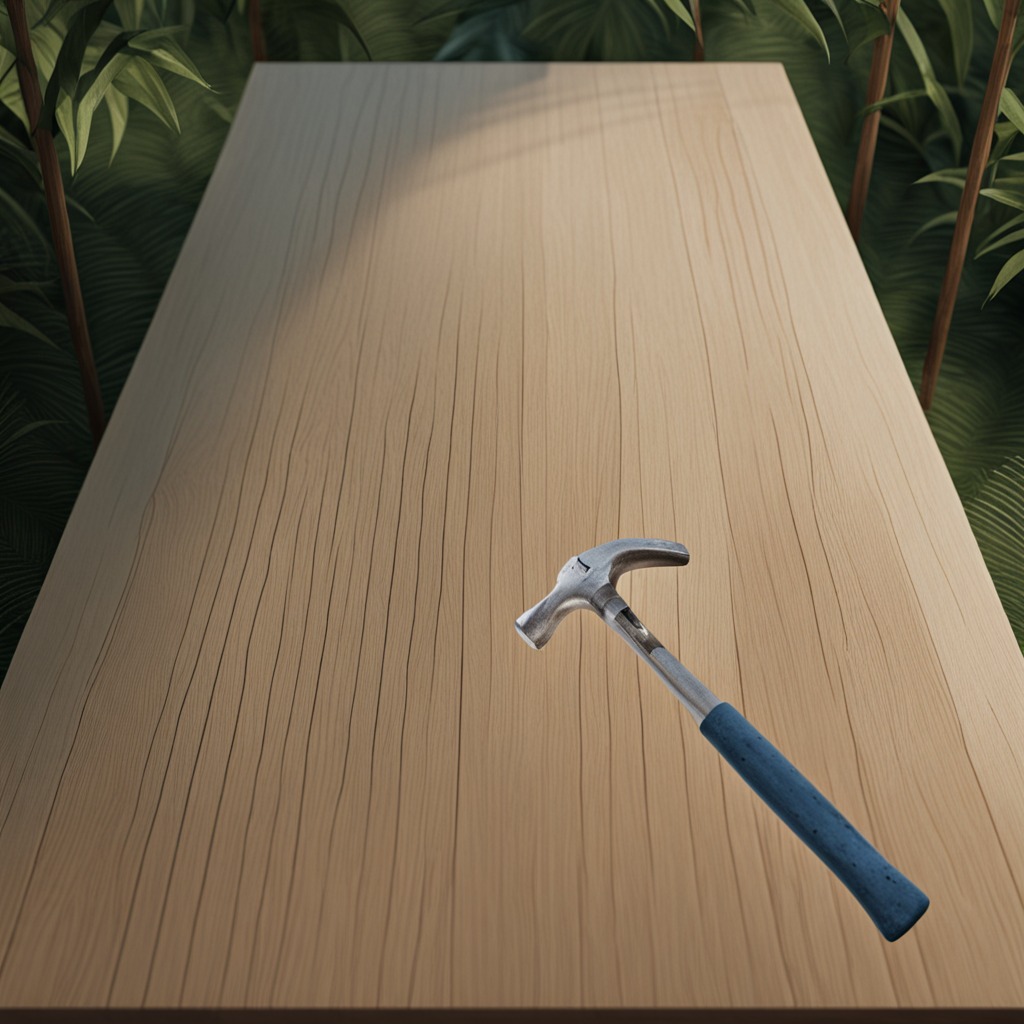
A hammer lies on a wooden table inside a jungle field workshop tent humid ambient light worn but